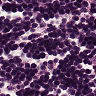
Metastatic tissue present: no